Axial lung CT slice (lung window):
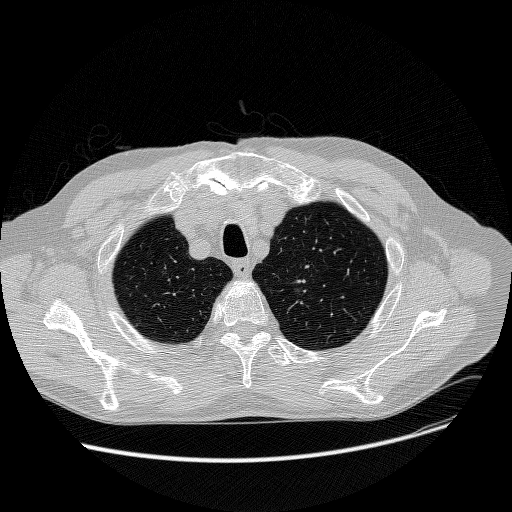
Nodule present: no